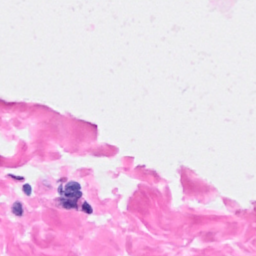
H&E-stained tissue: Breast